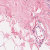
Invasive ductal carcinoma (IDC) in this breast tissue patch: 0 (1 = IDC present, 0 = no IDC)